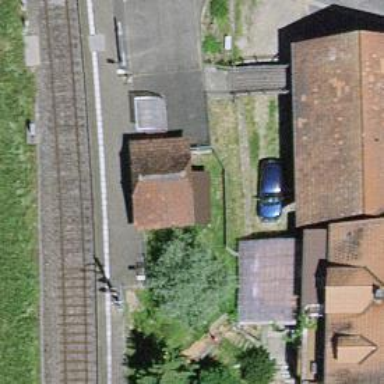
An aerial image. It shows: Railway halt.